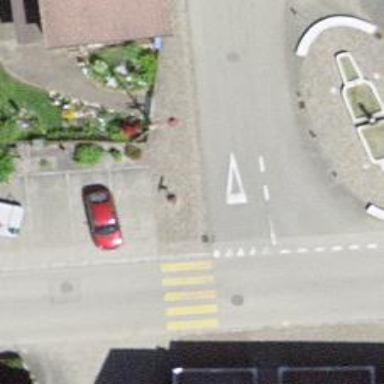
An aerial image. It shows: Bus stop with platform for public transport.